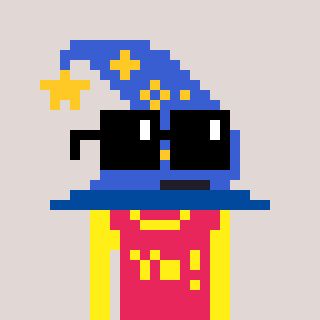
a pixel art character with square black sunglasses, a wizard hat-shaped head and a redpinkish-colored body on a warm background